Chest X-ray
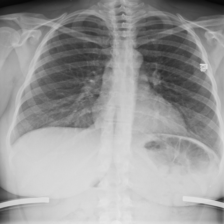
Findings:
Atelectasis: negative
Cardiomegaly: negative
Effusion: negative
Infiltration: negative
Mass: negative
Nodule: negative
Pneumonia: negative
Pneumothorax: negative
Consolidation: negative
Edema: negative
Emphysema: negative
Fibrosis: negative
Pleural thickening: negative
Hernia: negative